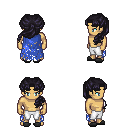
a pixel art fantasy rpg character, male body template, human, tanned skin, blue tattered cape, white pants, raven princess hairstyle, gray slippers, four views (front, back, left, right), 2x2 character sprite sheet, small pixel art, hard edges, no anti-aliasing